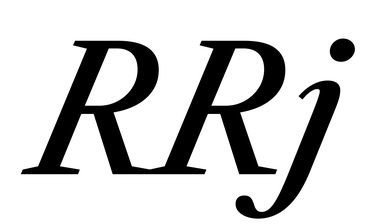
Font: LibreCaslonText-Italic_Medium_Italic